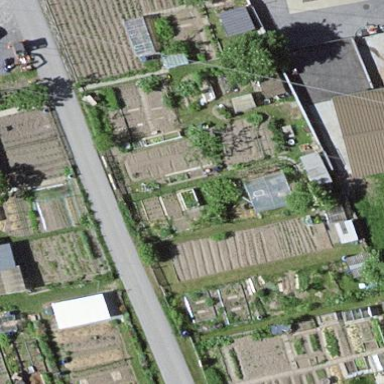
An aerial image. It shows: Allotments area.